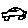
Label: car